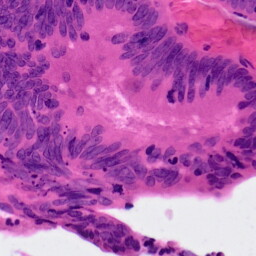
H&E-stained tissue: Colon